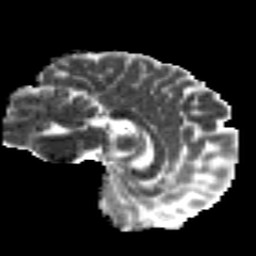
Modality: MD
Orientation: sagittal
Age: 20
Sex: male
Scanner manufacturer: siemens
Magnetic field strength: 3 T
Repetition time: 8.8 s
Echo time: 0.085 s